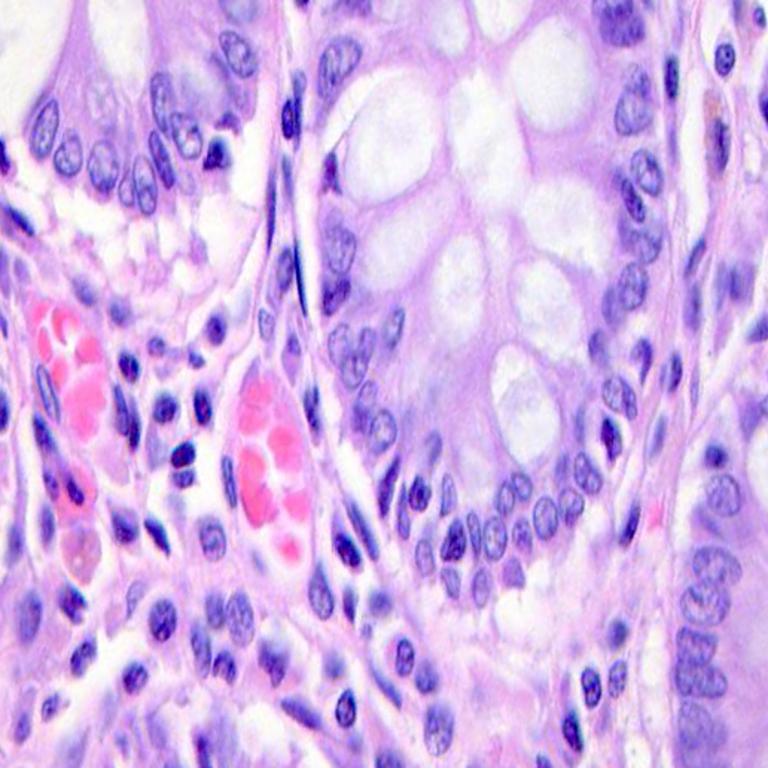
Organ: colon
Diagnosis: benign